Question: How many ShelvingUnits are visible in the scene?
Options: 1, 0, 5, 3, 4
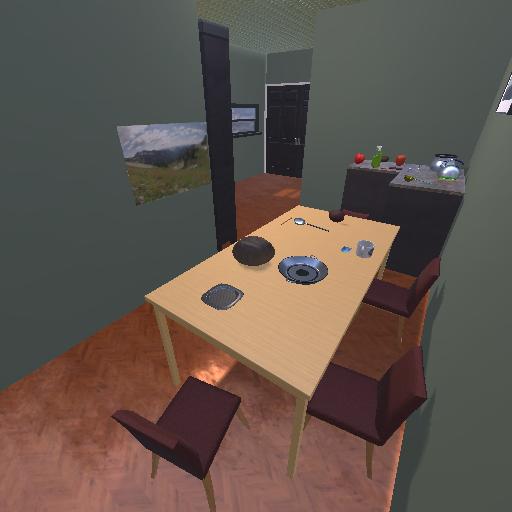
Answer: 1